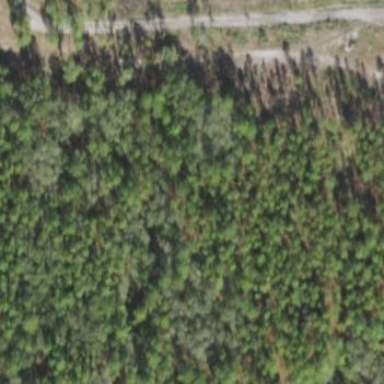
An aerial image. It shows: Mixed leaf woodland.